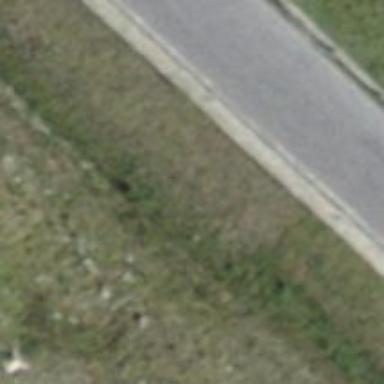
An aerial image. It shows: Gravel track road.